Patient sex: F
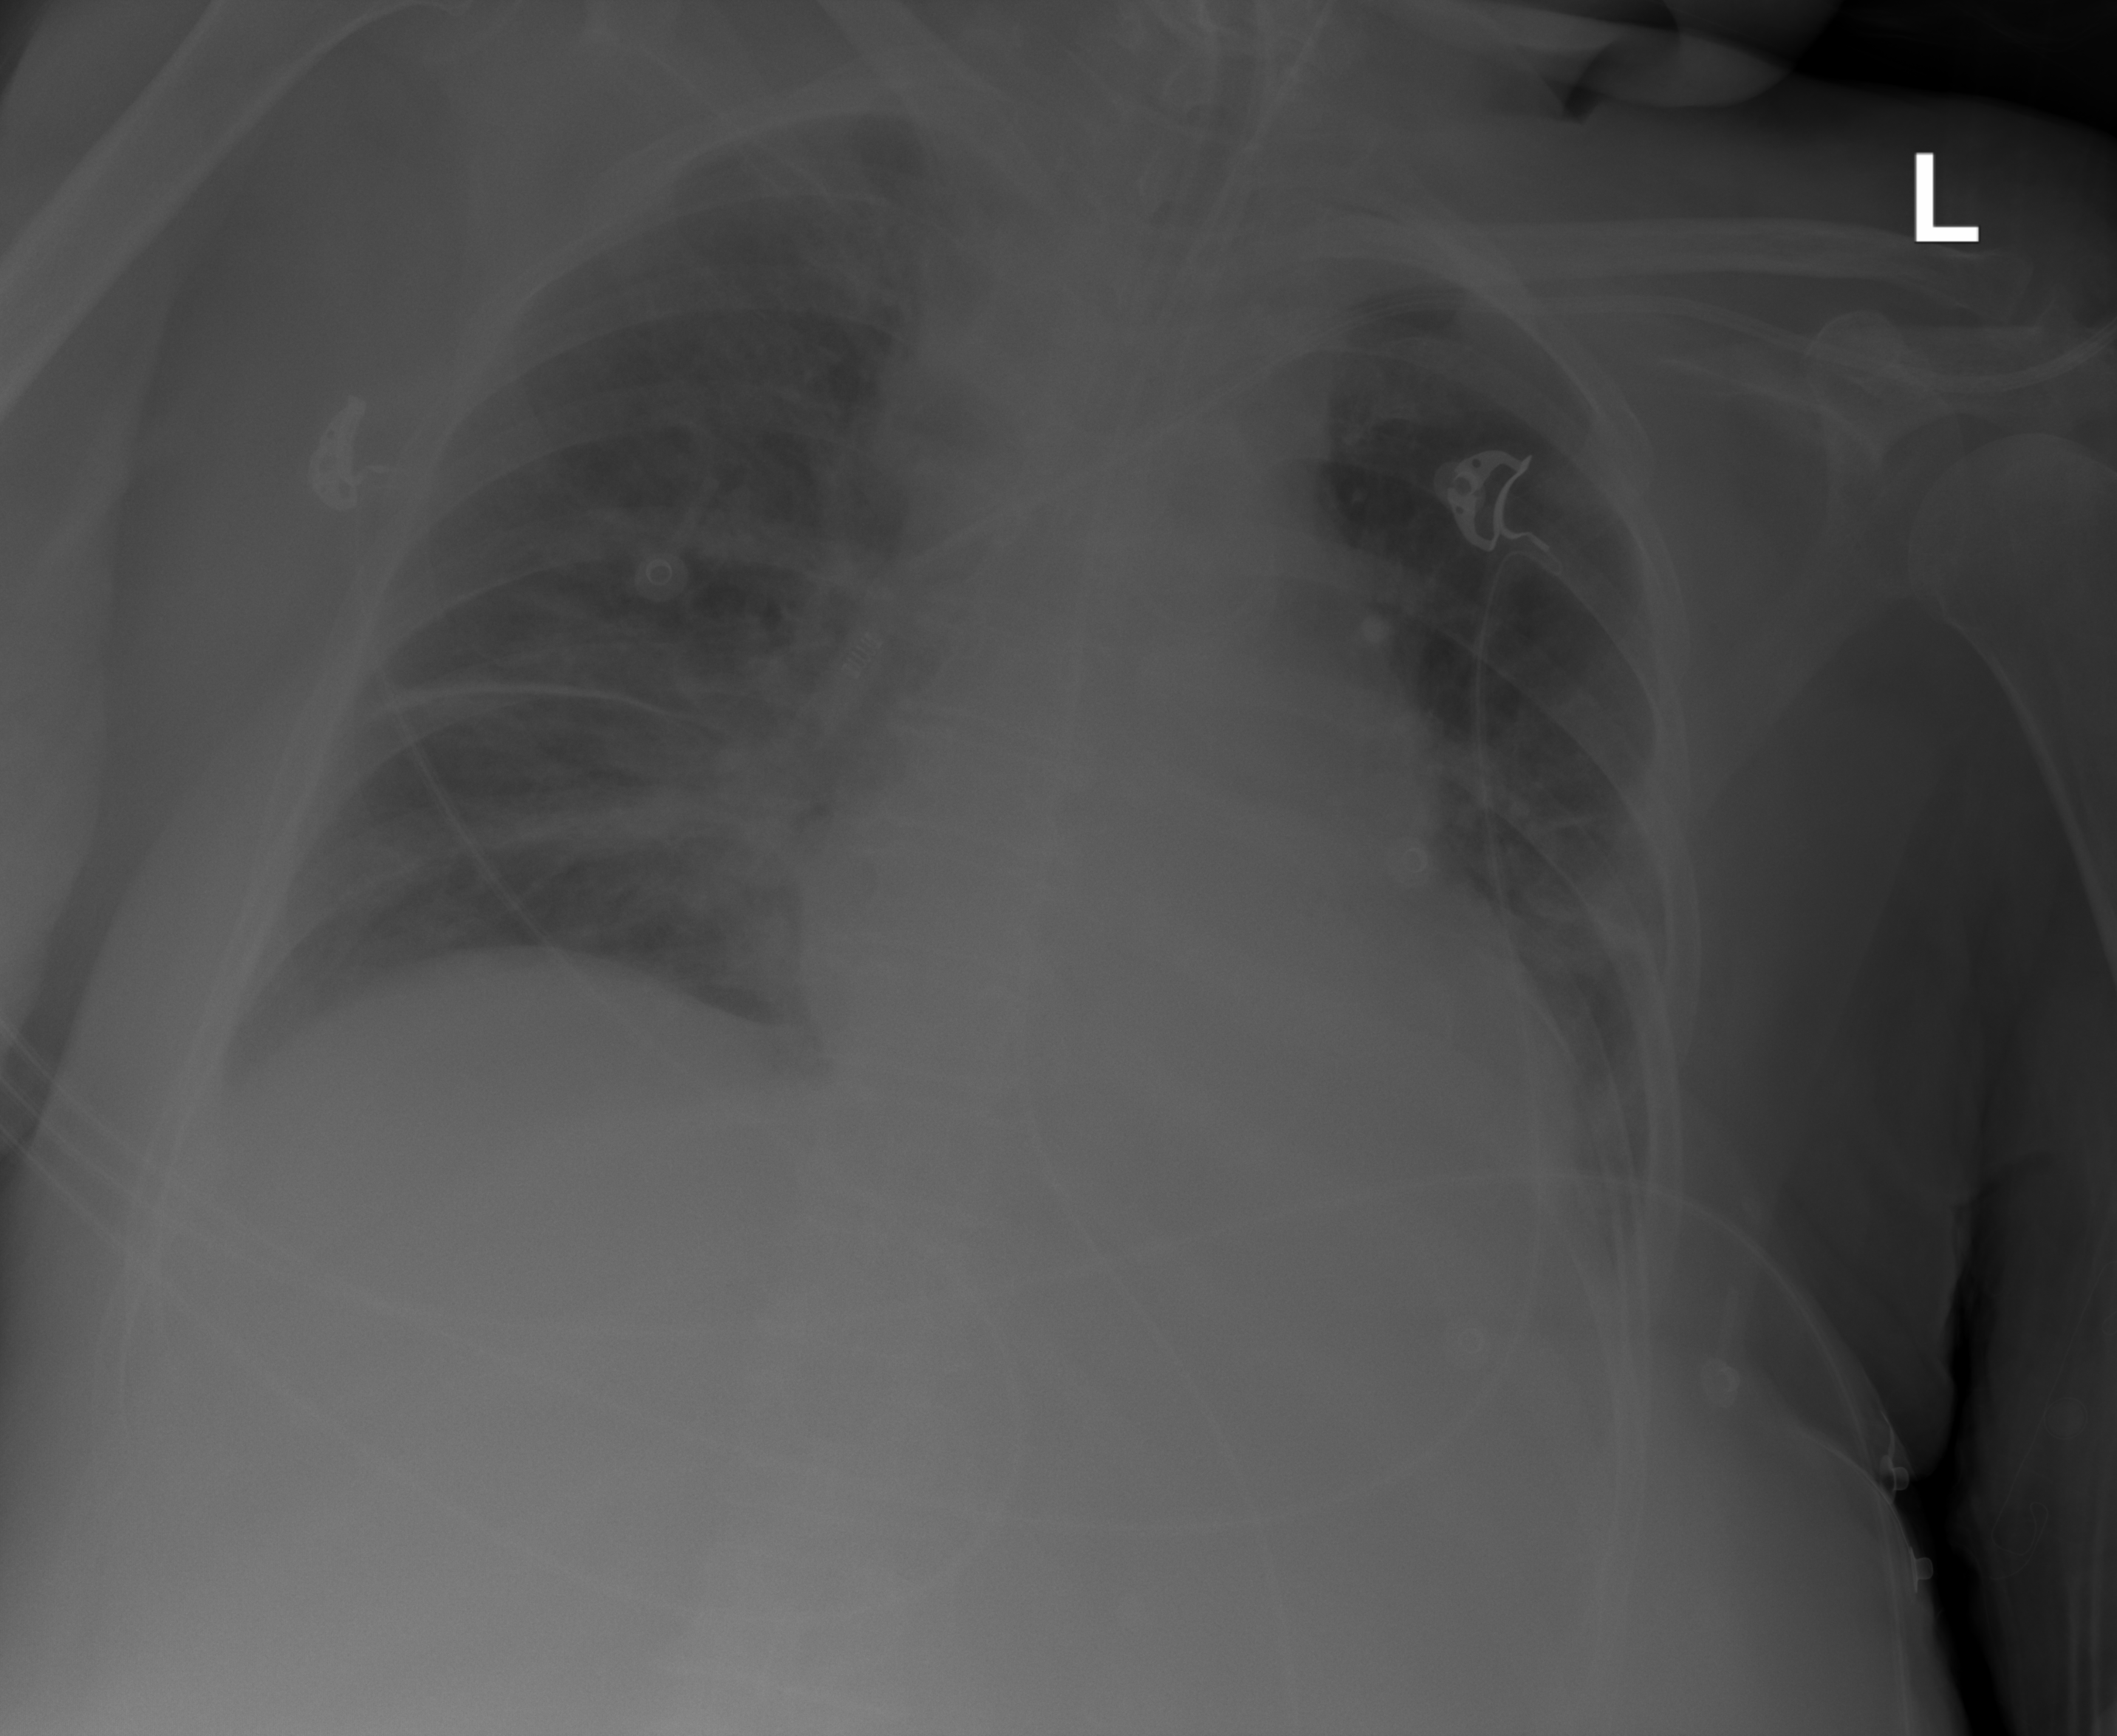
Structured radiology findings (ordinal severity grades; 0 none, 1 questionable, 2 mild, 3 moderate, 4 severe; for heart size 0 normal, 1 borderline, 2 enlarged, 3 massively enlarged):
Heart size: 1
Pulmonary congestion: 2
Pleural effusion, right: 0
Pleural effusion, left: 2
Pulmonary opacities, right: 2
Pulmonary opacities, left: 0
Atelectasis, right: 2
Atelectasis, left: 2